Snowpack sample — Snodgrass Mountain, Crested Butte, Colorado (2/4/25, 12:06 PM MST)
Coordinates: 38.923, -106.968
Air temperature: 35 °F
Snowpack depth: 80 cm
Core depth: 70 cm
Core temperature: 32 °F
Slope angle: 14°, slope face: 78°
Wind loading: low
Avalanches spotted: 0
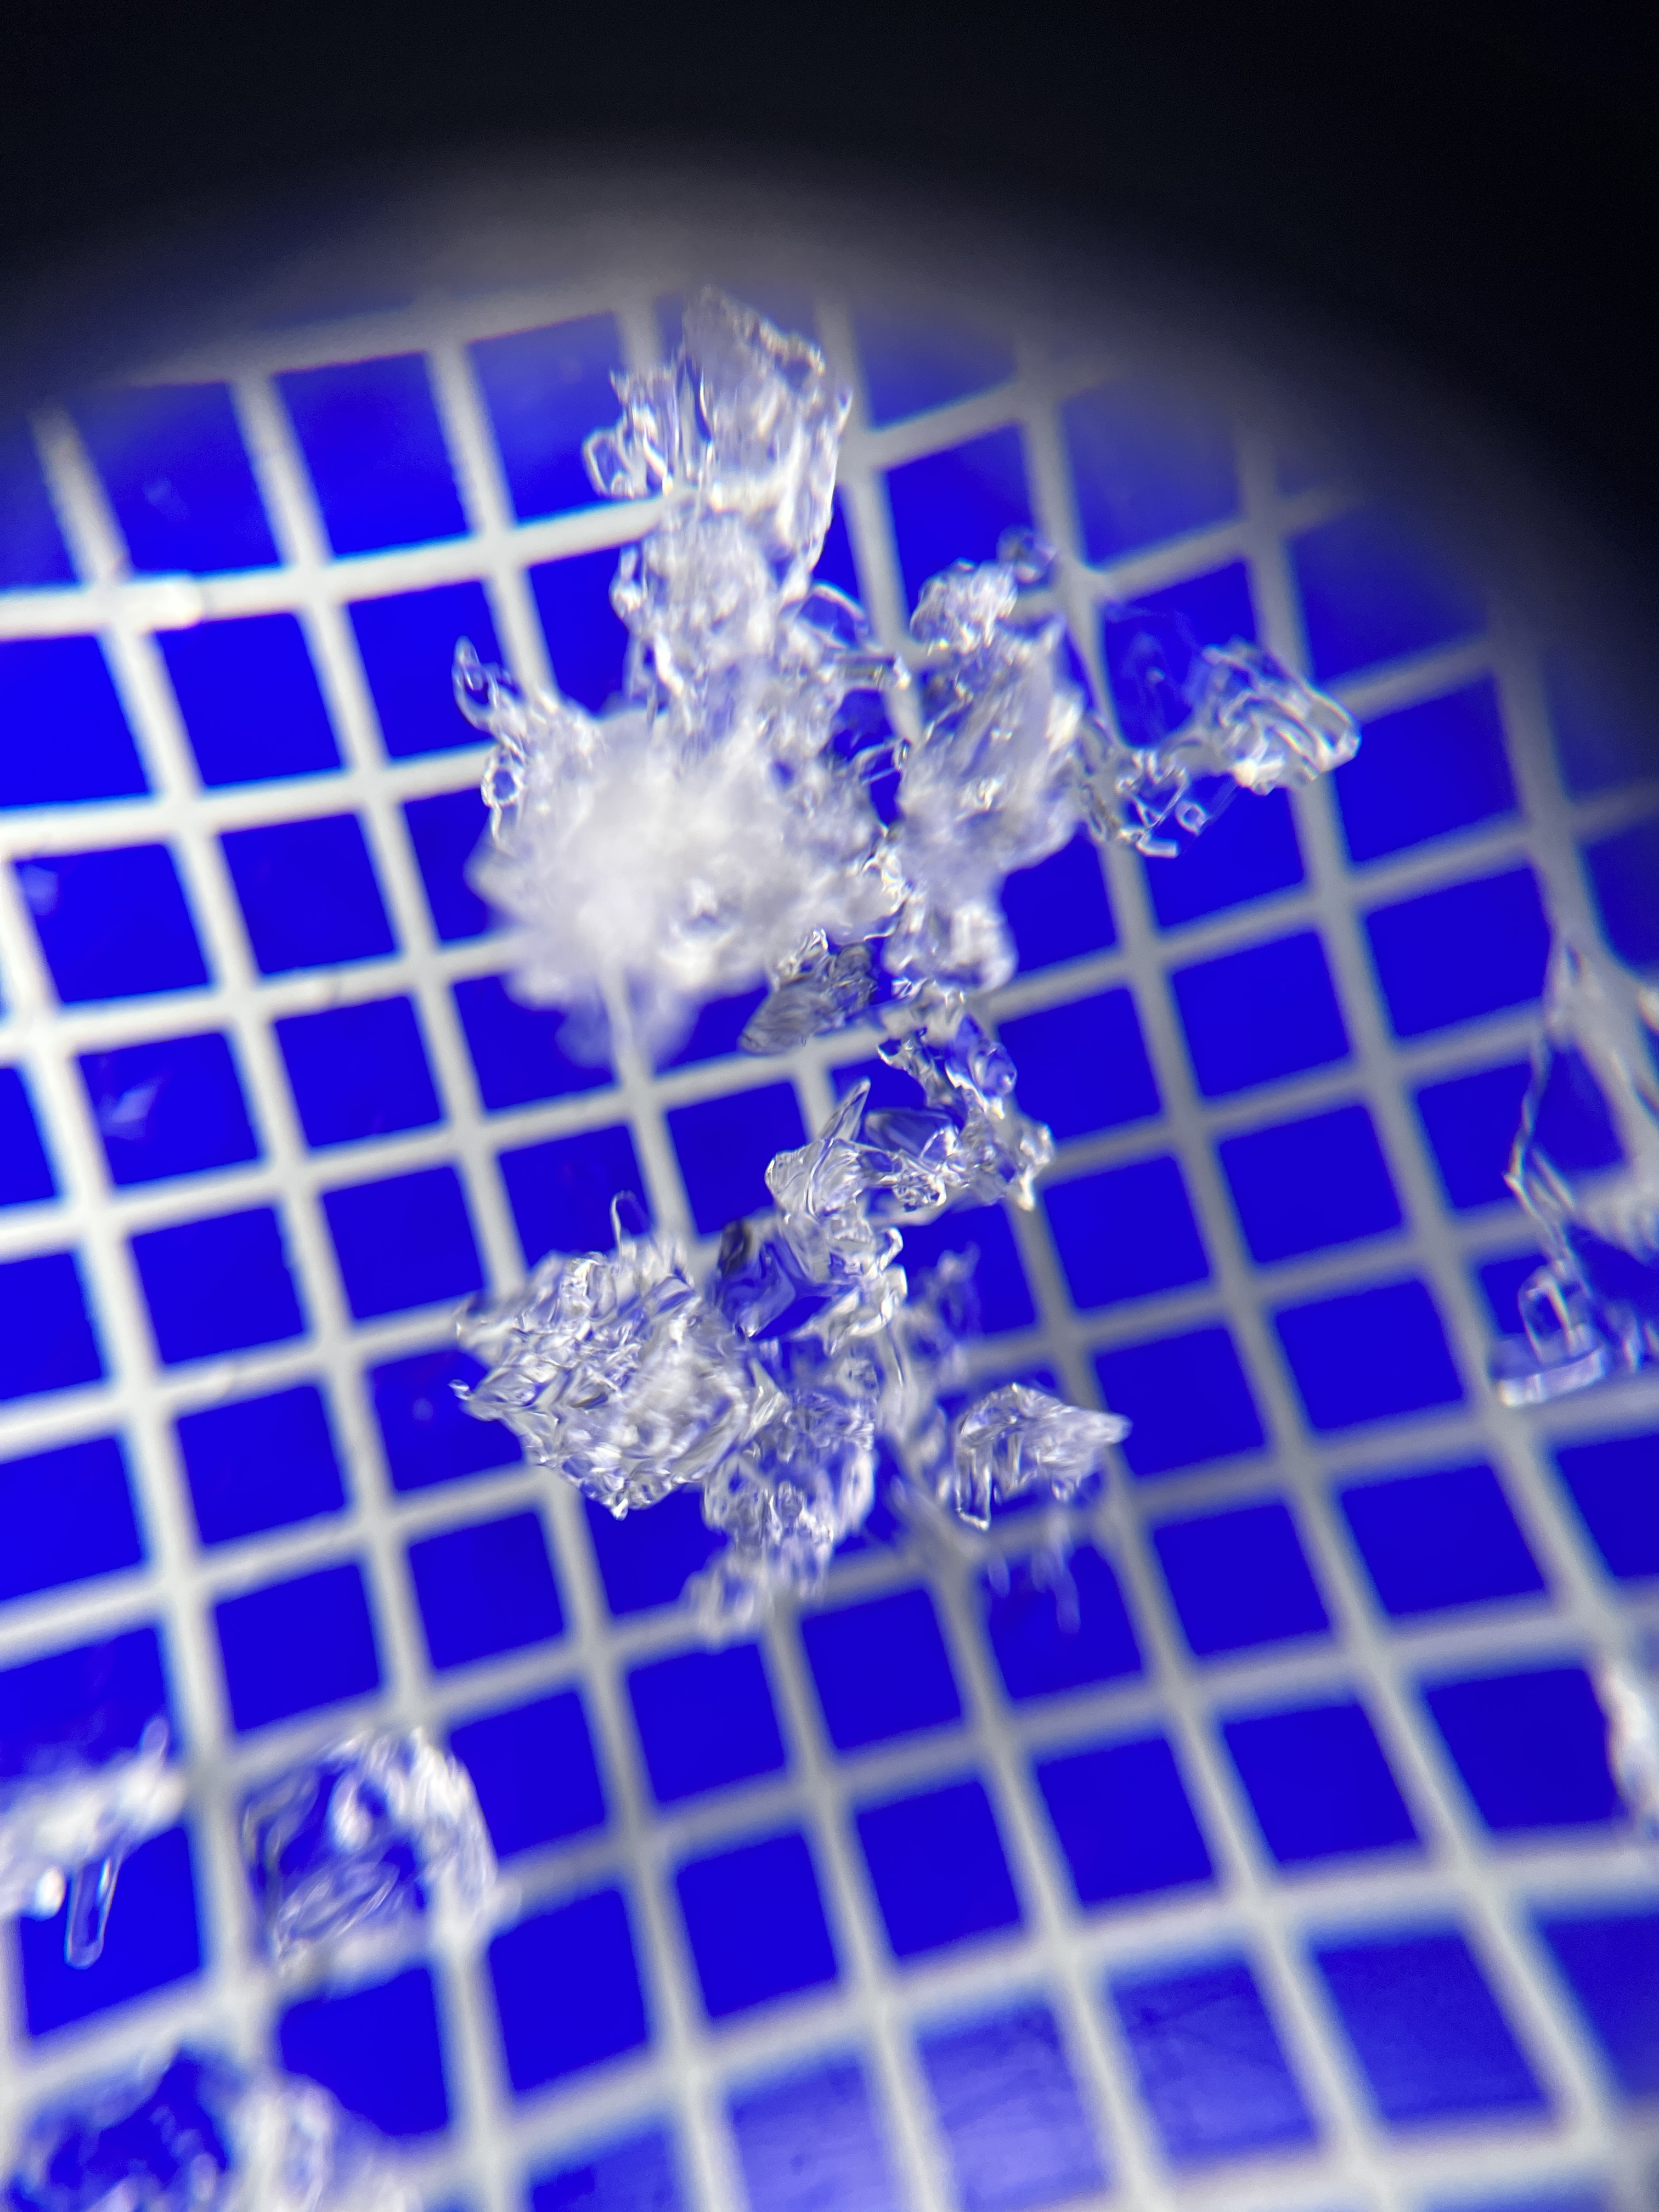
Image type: magnified_profile
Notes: No avalanches nearby, unusually warm weather for the last month reported by residents, Collected 25 yards from treeline